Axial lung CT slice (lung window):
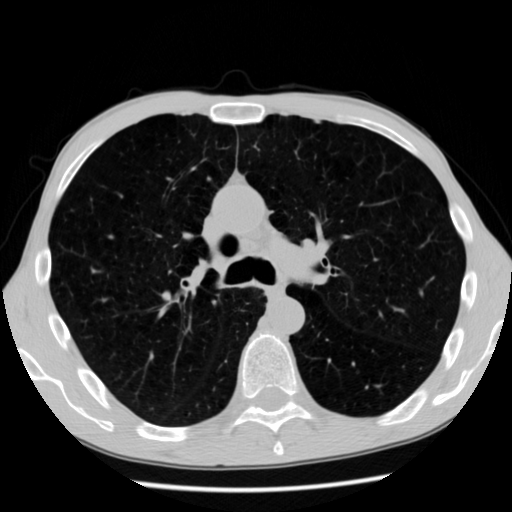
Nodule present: no